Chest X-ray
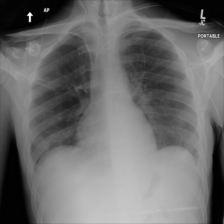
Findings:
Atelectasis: negative
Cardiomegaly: negative
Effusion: negative
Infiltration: negative
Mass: negative
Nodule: negative
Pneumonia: negative
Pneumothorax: negative
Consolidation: negative
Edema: negative
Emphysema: negative
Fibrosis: negative
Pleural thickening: negative
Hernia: negative